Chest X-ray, PA view. Patient: 46 years old, sex M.
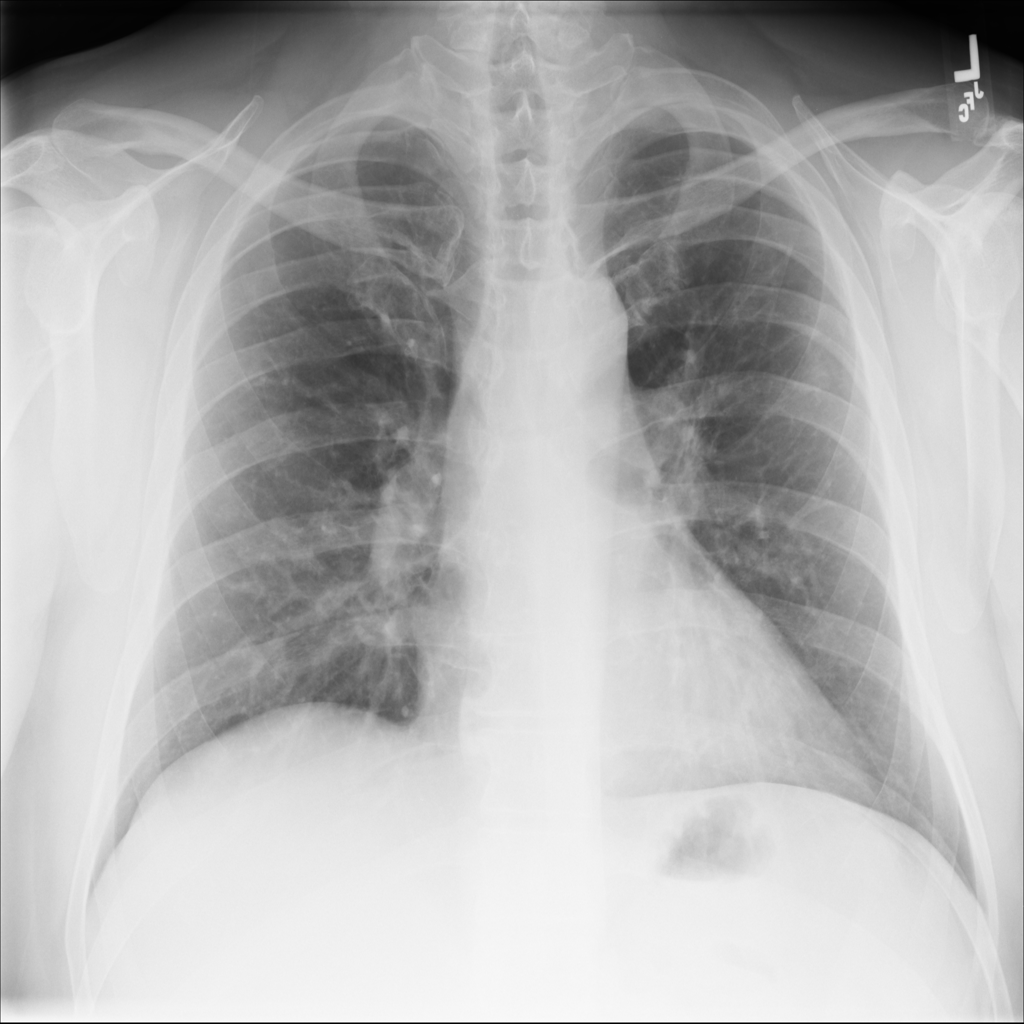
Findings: Nodule